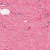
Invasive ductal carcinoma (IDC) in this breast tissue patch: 0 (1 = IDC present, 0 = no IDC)